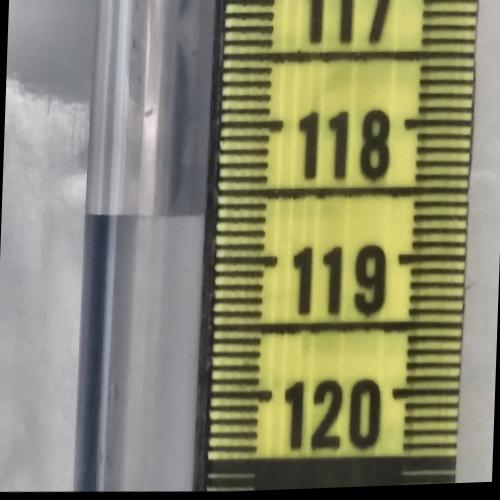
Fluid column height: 118.7 cm